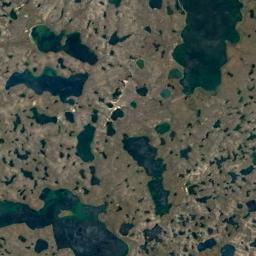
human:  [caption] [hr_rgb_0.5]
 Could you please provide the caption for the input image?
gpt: The wetland consists of bare land and water .

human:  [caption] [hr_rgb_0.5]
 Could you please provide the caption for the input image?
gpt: There are many different areas of water surrounded by wetlands .

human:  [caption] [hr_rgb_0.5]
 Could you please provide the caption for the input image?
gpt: There is a straight path through this wetland .

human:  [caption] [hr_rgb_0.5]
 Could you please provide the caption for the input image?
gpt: The blue lake in a wetland is covered by large swaths of dense vegetation .

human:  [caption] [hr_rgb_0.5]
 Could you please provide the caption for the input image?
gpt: There are many water areas of different sizes on the wetland .